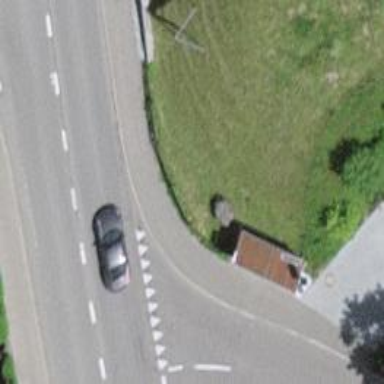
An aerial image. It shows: Bus stop with shelter. It is platform for public transport.